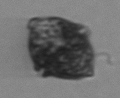
Label: Kryptoperidinium_triquetrum